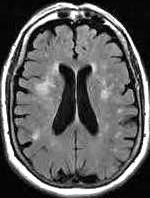
Label: notumor